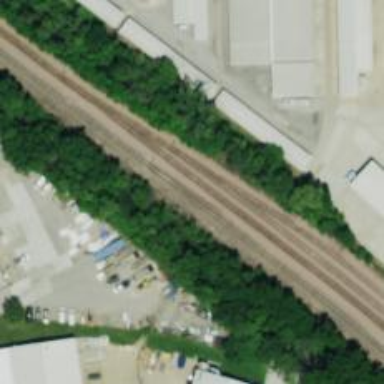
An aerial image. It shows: Disused railway spur.